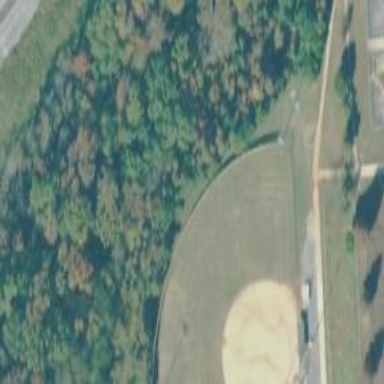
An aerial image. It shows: Baseball pitch for leisure land.